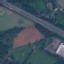
Label: Highway